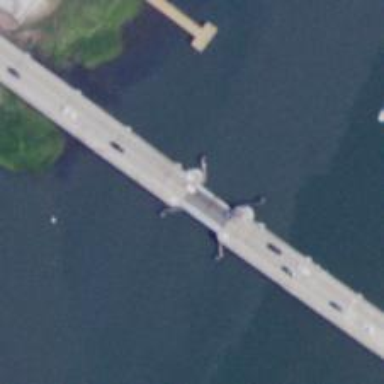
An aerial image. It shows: Primary highway passing over movable drawbridge.